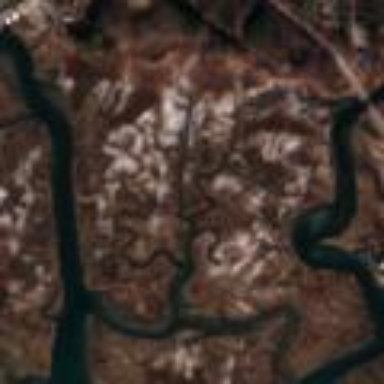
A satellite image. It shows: Saltmarsh wetland area.